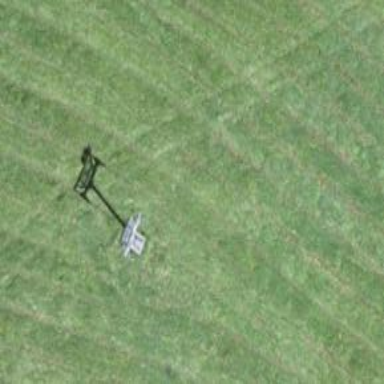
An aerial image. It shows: Pylon used for aerialway.